Aerial crown-view tile of a tropical tree (Barro Colorado Island, Panama), acquired 20241216:
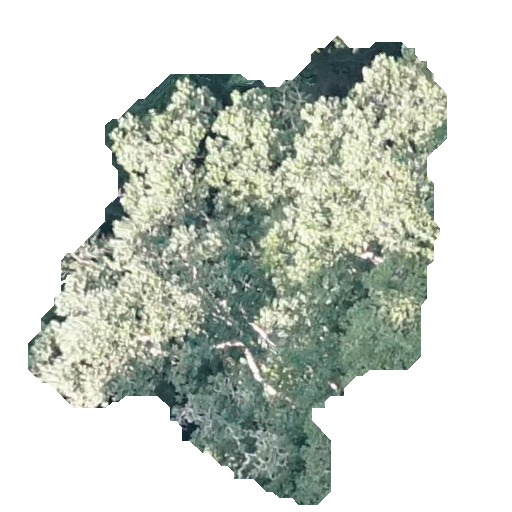
Species: Ficus insipida
GBIF accepted scientific name: Ficus insipida
Crown area: 178.873 m²